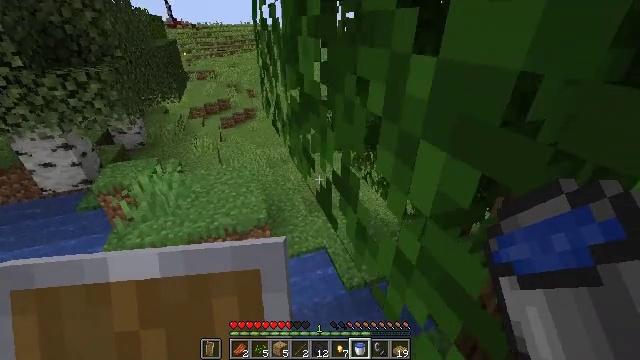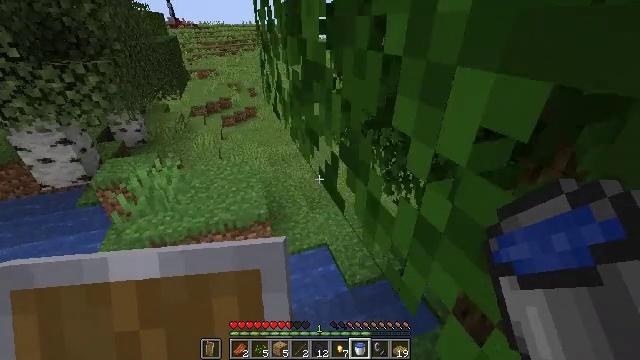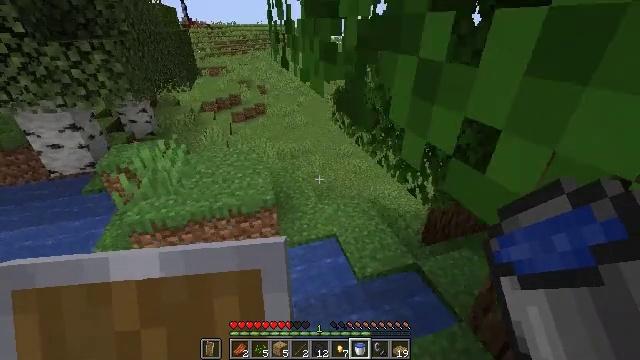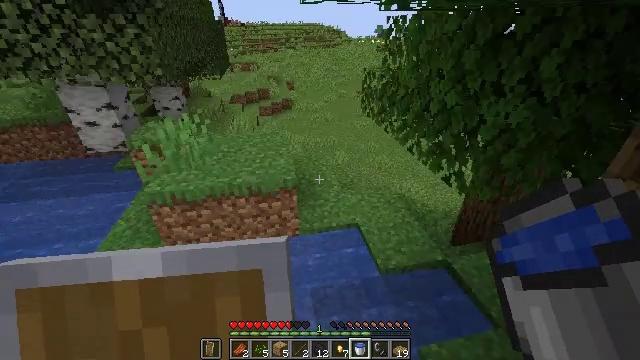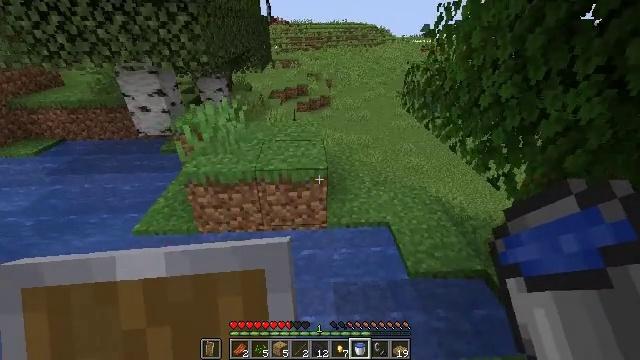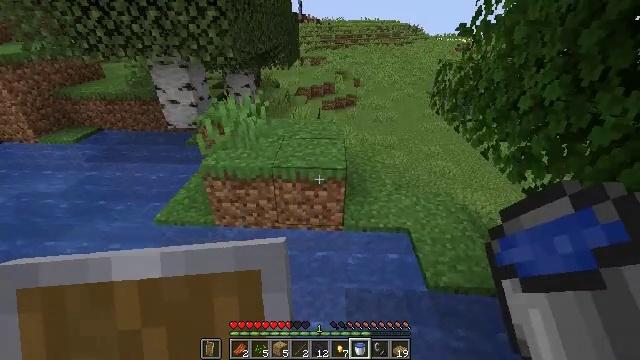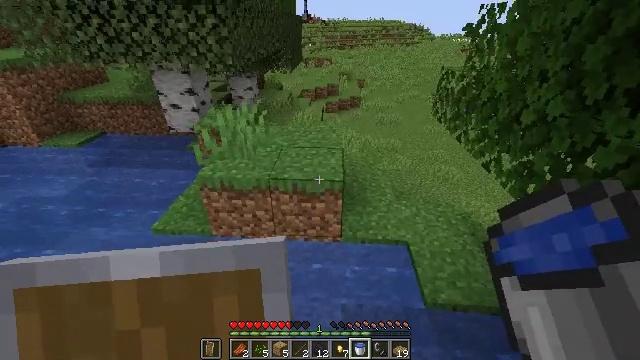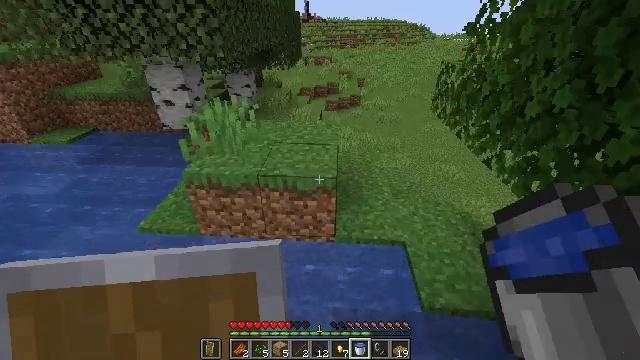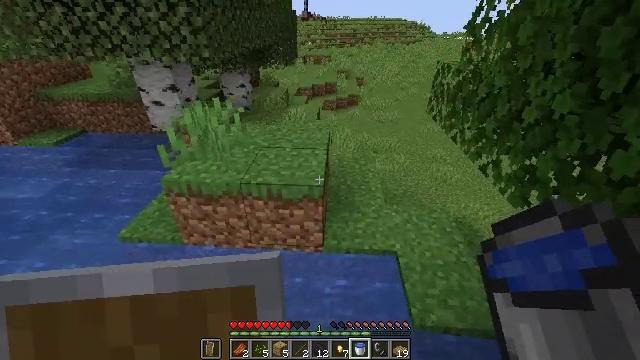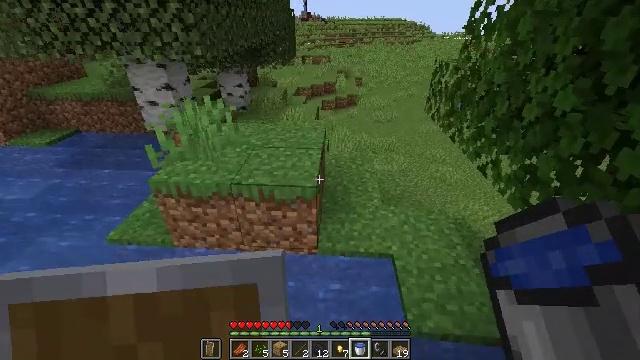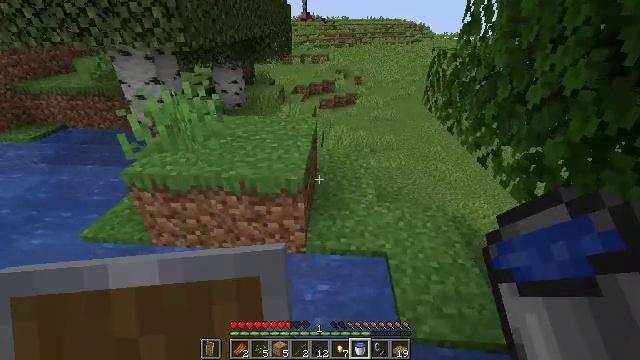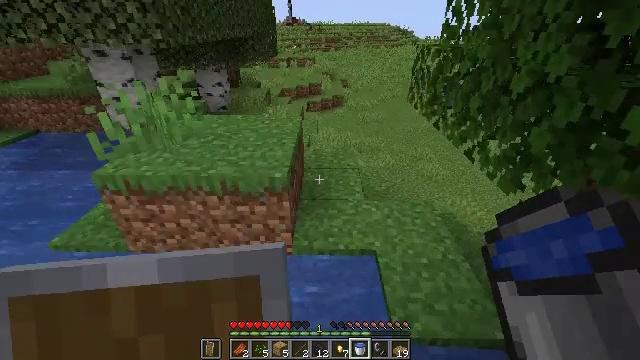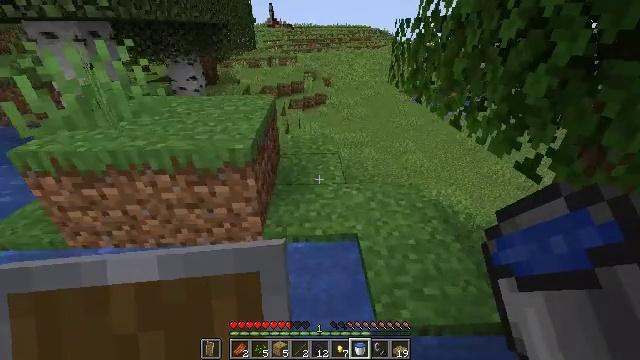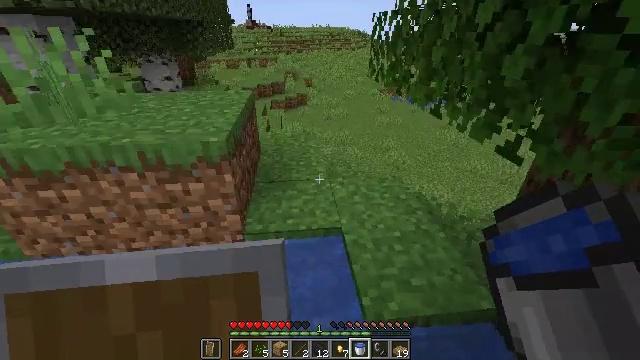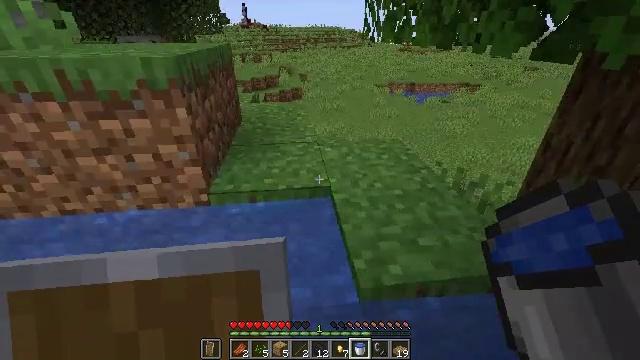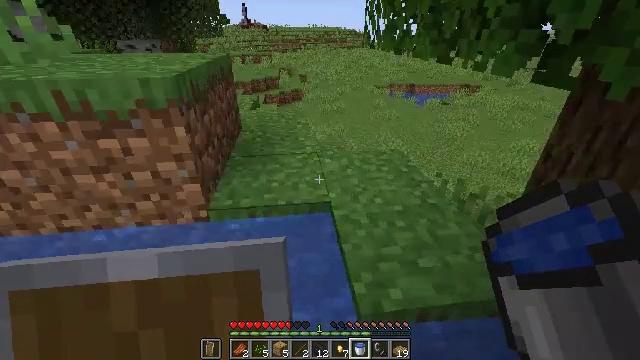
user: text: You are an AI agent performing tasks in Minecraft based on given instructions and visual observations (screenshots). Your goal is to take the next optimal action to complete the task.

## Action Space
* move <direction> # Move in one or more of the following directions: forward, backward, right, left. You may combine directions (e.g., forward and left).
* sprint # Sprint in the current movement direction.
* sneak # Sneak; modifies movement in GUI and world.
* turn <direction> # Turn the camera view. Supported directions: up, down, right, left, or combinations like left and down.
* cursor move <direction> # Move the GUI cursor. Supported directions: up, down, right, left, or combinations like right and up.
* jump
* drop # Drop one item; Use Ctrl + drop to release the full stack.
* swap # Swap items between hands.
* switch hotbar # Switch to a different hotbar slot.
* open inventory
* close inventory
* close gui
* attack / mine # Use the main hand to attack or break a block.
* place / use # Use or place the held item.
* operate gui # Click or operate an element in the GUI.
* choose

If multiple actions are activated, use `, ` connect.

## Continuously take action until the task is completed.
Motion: motion action
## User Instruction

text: Retrieve a magma block for building or traps.
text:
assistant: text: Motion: move forward and move right, jump
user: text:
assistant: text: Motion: move forward and move right, turn left, jump
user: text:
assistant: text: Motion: move forward and move right, turn left, jump
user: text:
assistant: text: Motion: move forward and move right, turn left, jump
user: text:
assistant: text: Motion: move forward and move right, turn left, jump
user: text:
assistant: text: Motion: move forward and move right, turn left, jump
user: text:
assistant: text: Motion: move forward and move right, jump
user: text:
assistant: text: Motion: move forward and move right, jump
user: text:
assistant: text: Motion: move forward and move right, jump
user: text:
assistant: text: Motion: move forward and move right, jump
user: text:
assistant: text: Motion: move forward and move right, turn right, jump
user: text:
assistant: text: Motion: move forward and move right, turn right, jump
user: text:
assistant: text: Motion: move forward and move right, turn right, jump
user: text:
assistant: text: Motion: move forward and move right, jump
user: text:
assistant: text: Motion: move forward and move right, jump
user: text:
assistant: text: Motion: move forward and move right, jump
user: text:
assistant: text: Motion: move forward and move right, jump
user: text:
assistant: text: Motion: move forward and move right, jump
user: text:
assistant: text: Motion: move forward and move right, jump
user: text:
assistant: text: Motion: move forward and move right, turn left, jump
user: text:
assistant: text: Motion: move forward and move right, turn left, jump
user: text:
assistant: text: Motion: move forward, turn left, jump
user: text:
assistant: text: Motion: move forward, turn left, jump
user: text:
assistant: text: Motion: move forward, turn left, jump
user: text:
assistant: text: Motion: move forward, jump
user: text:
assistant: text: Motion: move forward, jump
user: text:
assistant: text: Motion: move forward, jump
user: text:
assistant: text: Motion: move forward, jump
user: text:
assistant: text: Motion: move forward, jump
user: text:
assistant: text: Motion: move forward, jump